Question: I'm trying to write at the middle of Boxes of of plot (plotting through gnu plot), but cannot find some elegant way. It is tedious to find the middle points of all boxes manually. Please guide me to figure it out.

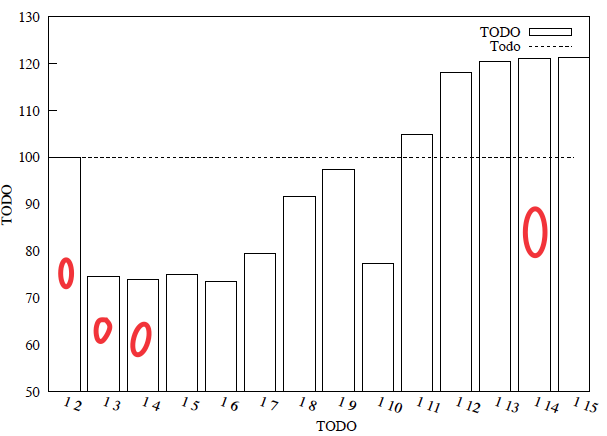
Answer: As @Christoph mentioned in the comments, 'plot ... w labels' is one of the options. The only extra "ingredient" consists in calculating the position of the labels. One might proceed for example as:
'''
set terminal pngcairo
set output 'fig.png'
fName='test.dat'
bw = 0.9
yMin = 50
yMax = 130
xMin = 2
xMax = 15
set boxwidth bw
set xr [xMin - bw/2:xMax + bw/2]
set yr [yMin:yMax]
#scale 0 makes sure that the tic marks don't "show up"
set format x "1 %.0f"
set xtics 2,1,15 rotate by -15 scale 0
set ytics 50,10,130 scale 0
set ylabel "TODO"
set xlabel "TODO"
set key top right
#place the labels in the "middle" with respect to the
#minimum on the y-axis
p 100 t "Todo" lc rgb "black" dt 3, fName u 1:2 w boxes t "TODO" lc rgb "black", fName u 1:(($2-yMin)/2+yMin):(sprintf("%.0f", $2)) w labels t '' tc rgb 'dark-red'
'''
This produces:
<URL>
assuming data file 'test.dat' as:
'''
2 100
3 75
4 74
5 76
6 74
7 78
8 92
9 98
10 75
11 105
12 118
13 120
14 122
15 122
'''